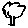
Label: tree